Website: bh-photo
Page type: address-validator
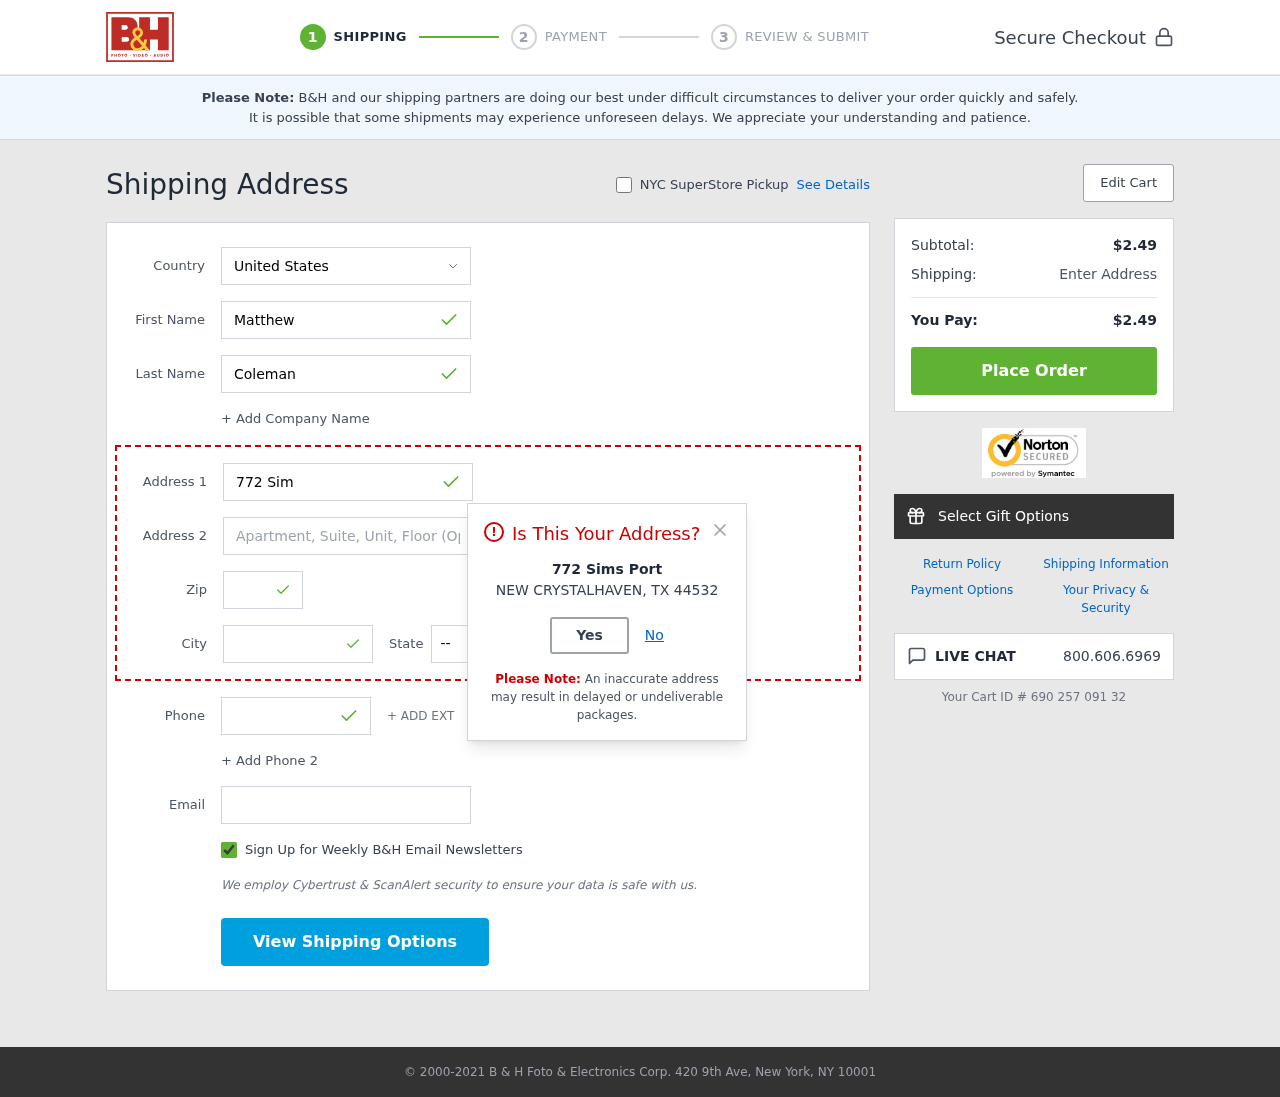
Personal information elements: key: PII_CITY
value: New Crystalhaven
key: PII_COUNTRY
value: United States
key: PII_EMAIL
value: matthewcoleman@yahoo.com
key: PII_FIRSTNAME
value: Matthew
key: PII_LASTNAME
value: Coleman
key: PII_PHONE
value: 5137653746
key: PII_POSTCODE
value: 44532
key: PII_STATE_ABBR
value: TX
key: PII_STREET
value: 772 Sims Port
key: PII_CITY_MODAL
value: NEW CRYSTALHAVEN
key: PII_POSTCODE_FULL
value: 44532
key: PII_POSTCODE_NUMERIC
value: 44532
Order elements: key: ORDER_SUBTOTAL
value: $2.49
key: ORDER_TOTAL
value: $2.49
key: ORDER_ID
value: Your Cart ID # 690 257 091 32